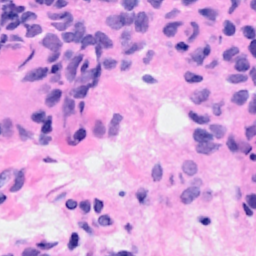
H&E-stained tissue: Breast